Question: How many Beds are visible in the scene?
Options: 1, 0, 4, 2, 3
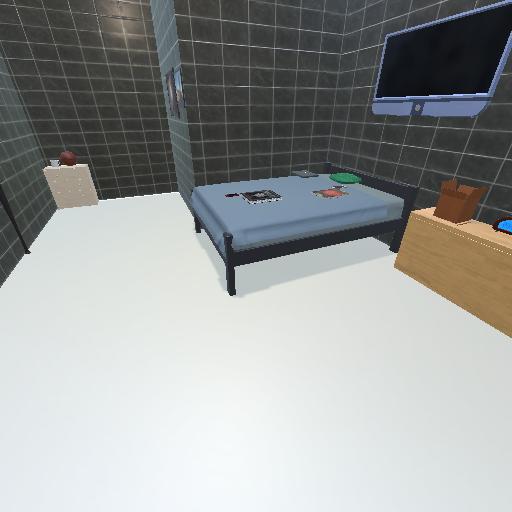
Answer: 1